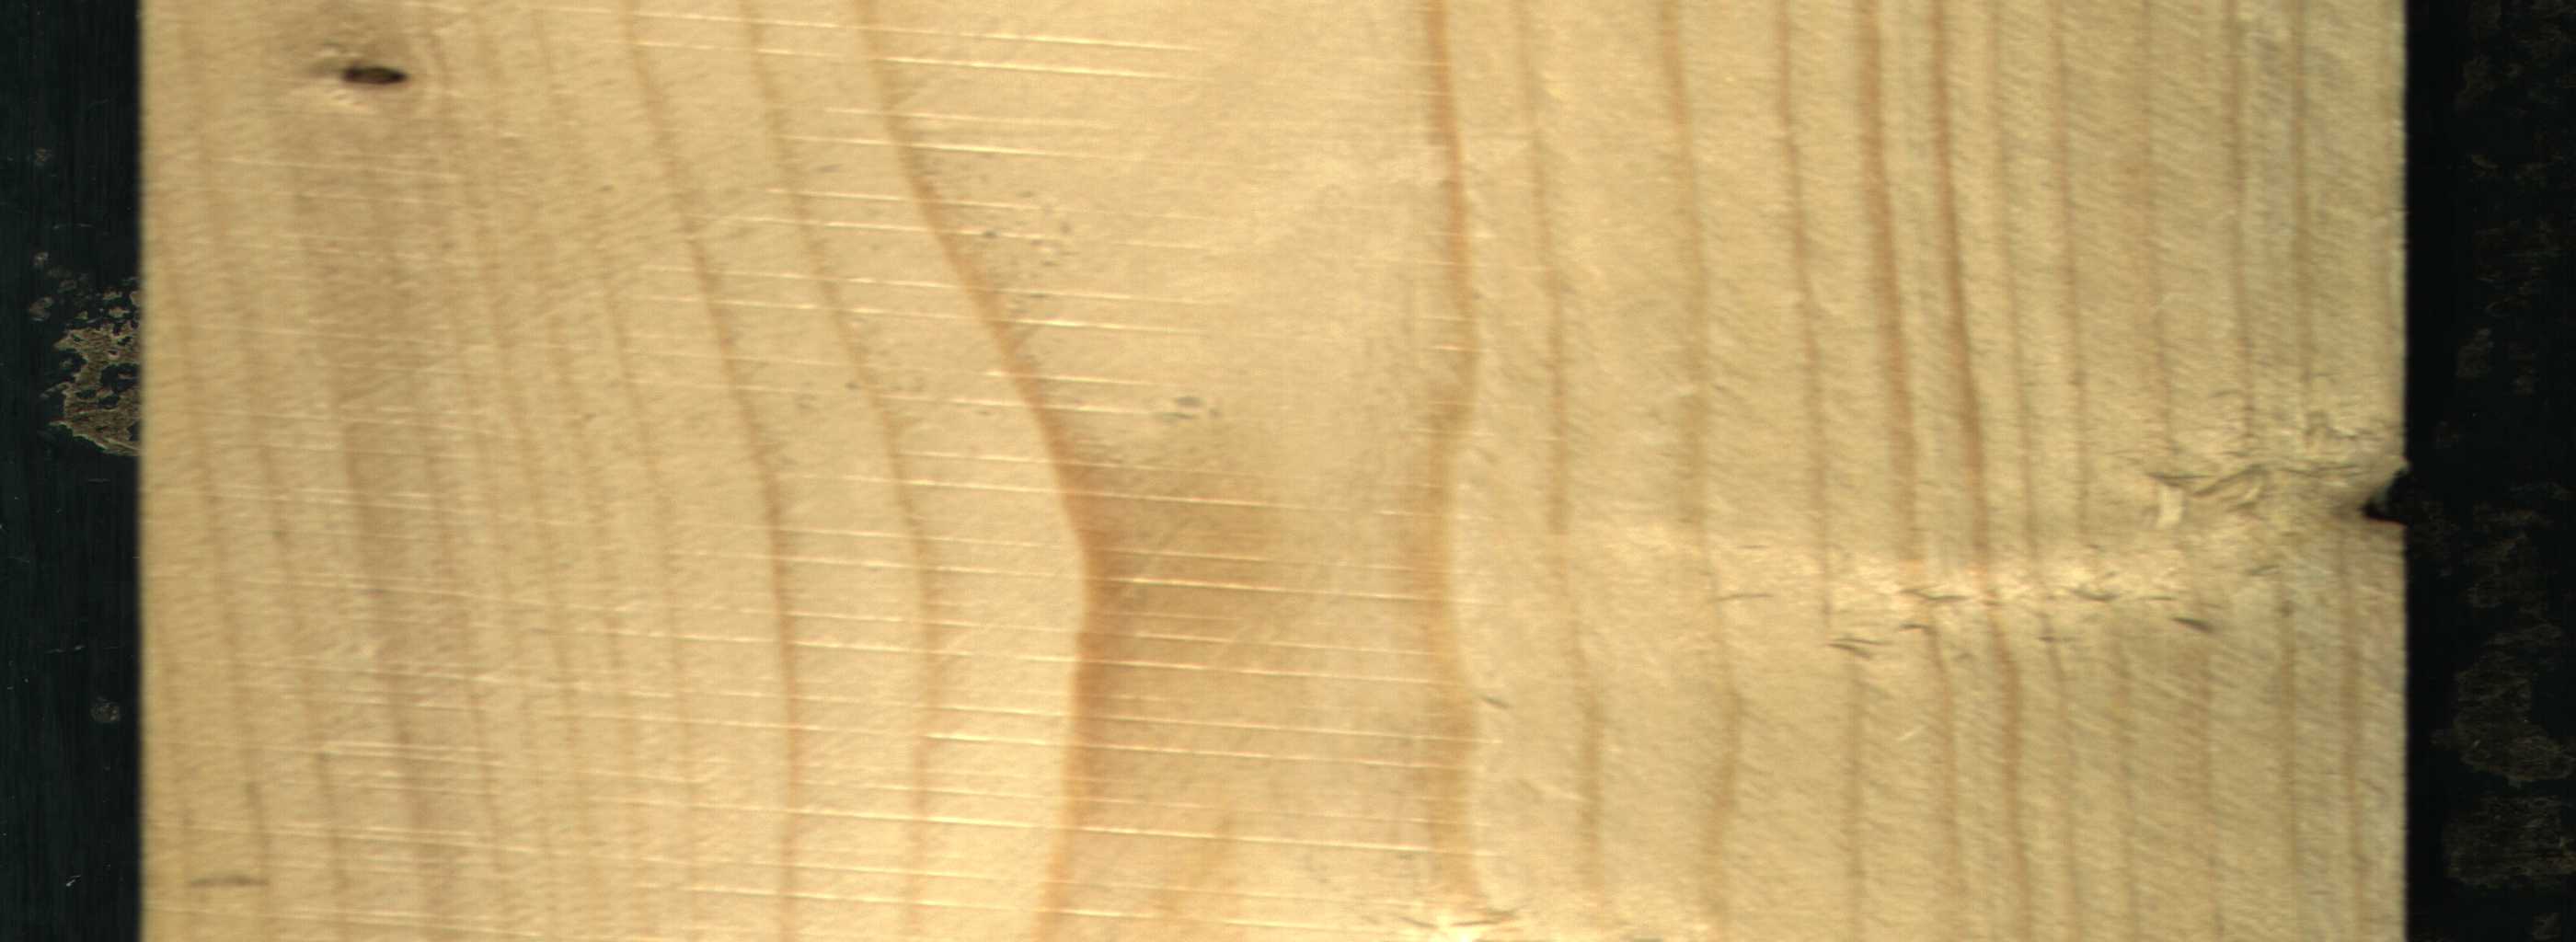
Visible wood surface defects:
Knot_missing
Dead_Knot